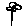
Label: flower